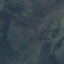
Land use / land cover class: HerbaceousVegetation